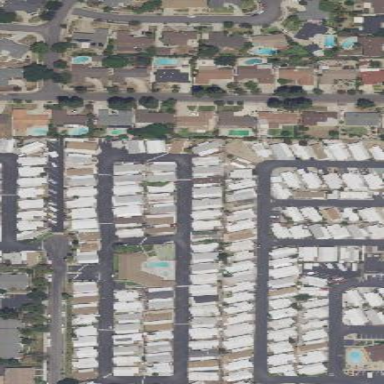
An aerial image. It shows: Residential area known as trailer park.